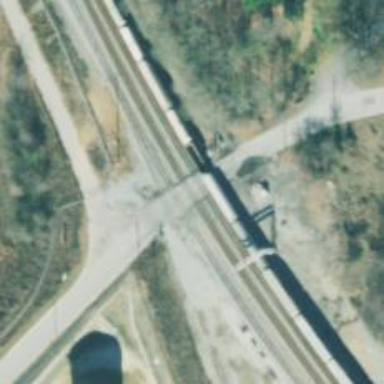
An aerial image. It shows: Level crossing with lights at railway intersection.